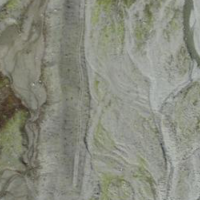
EUNIS habitat code: 48
Species observed at this site:
Saxifraga aizoides